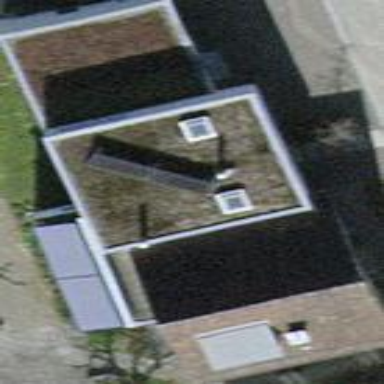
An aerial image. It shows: Gabled roof apartments building with flat roof.